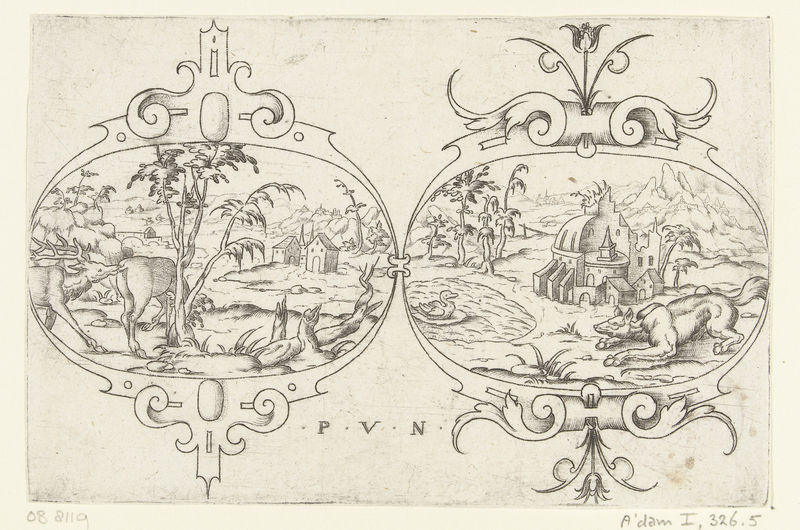
Titel: Twee liggende ovalen, links met herten
Künstler: Paul (de Jonge) Flindt
Standort: Amsterdam
Institution: Rijksmuseum
Schlagwörter: architecture, church, black, gray, pictures, two, palm, tree, building, hills, house, landscape, mountain, nature, water, trees, village, forest, drawing, ornament, castle, animals, sketch, town, city, leaves, trunk, dome, buildings, hut, animal, deer, pond, buck, shrubs, outdoor, branch, lion, adam, wolf, doe, antlers, squirrel, linework, duck, branc, tulip, reindeer, cunnilingus, a'dam i, pvn